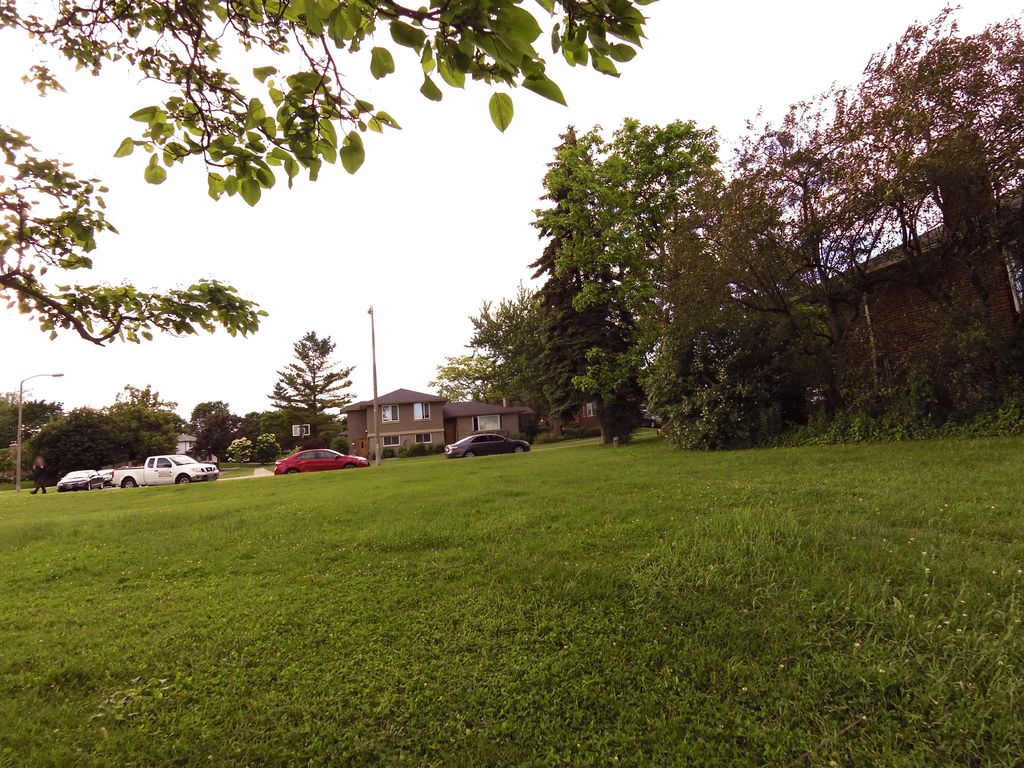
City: toronto